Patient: sex M, age 79
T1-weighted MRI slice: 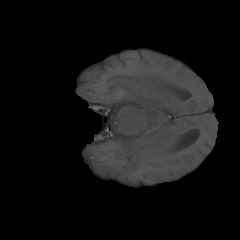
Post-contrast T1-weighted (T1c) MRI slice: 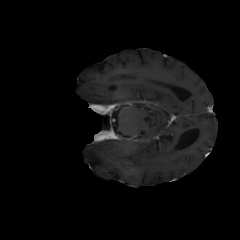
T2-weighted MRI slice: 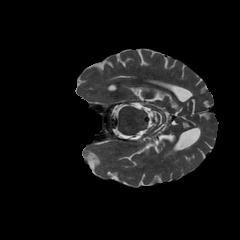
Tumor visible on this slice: no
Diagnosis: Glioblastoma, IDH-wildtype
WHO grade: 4